Field crop: maize
Growth stage: 1
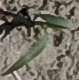
Species: sorghum